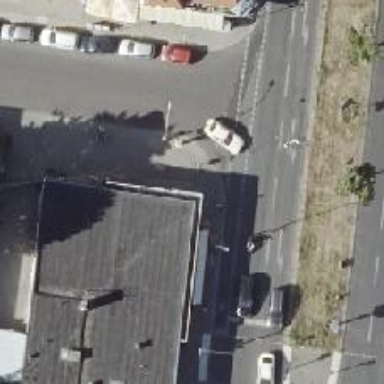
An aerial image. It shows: Taxi stand.